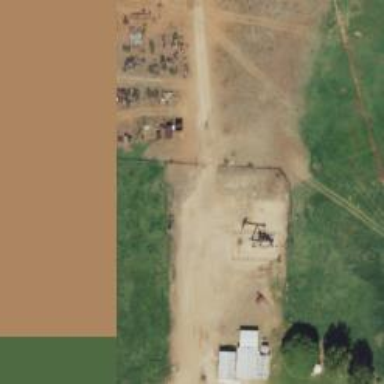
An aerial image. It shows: Petroleum well.